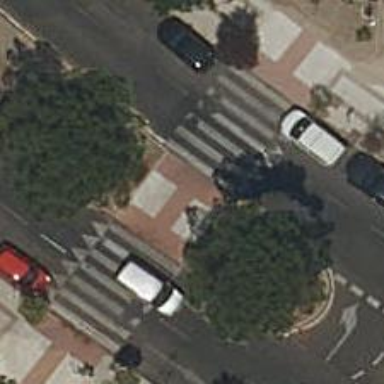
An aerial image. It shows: Zebra crossing on the road.